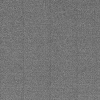
Atmospheric dust classification: dusty